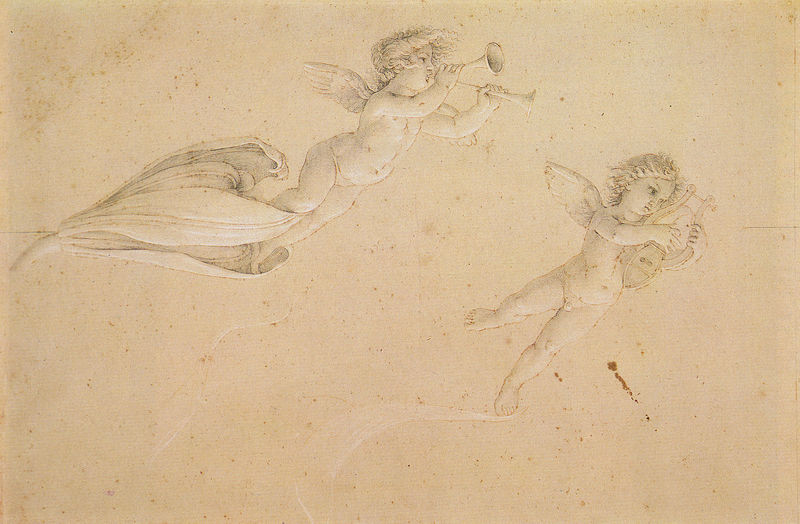
Titel: Zwei schwebende musizierende Genien
Künstler: Philipp Otto Runge
Standort: Berlin
Institution: Alte Nationalgalerie
Schlagwörter: akt, flügel, himmel, nackt, umhang, weiß, menschen, ocker, sand, bewegung, blume, braun, grau, haar, hell, kreide, pastell, schwarz, skizze, zeichnung, blüte, schleier, tuch, beige, jung, arme, barock, falten, gefieder, mensch, bild, instrument, wind, haare, stoff, blatt, instrumente, musik, locke, locken, löckchen, renaissance, rosa, zart, fliegen, kinder, engel, putte, stilleben, beine, schweif, relief, bein, papier, zwei, studie, knaben, hellbraun, schattierung, klein, haarband, flattern, luft, wehen, weiblich, spielen, detail, jaune, musikinstrument, musizieren, nabel, bauch, junge, fein, segeln, punkte, penis, knabe, kohle, schweben, jungs, plastisch, stich, blanc, musicien, bleistift, entwurf, lilie, flecken, sandfarben, flöte, runge, knospe, männlich, gespannt, posaunen, leicht, drapé, fanfaren, trompeten, zupfen, harfe, lyra, posaune, putten, fleurs, geflügelt, leier, putti, schwebend, blasen, flöten, ciel, cheveux, klecks, fleur, amour, klassisch, klassizistisch, enfants, lyre, michelangelo, voile, boucle, boucles, enfant, blei, croquis, esquisse, dessin, posaunenengel, trompete, werk, vorstudie, raffael, höhung, weißhöhung, aile, ange, anges, mythologie, musikanten, gros, creme, crayon, paradis, drap, musiciens, ailes, vole, noir et blanc, bite, angelot, körperlich, nus, musique, trompette, religion, tissu, cupidon, intrumente, zimbel, gras, tuuch, cherubin, cherubins, flüglechen, fra filippi, gespant, gliegen, gr0ssmaul, pauken, schweid, trompe, desin, lys, nu, puttis, amours, renommée, angelots, vol, trompettes, voler, air, boild, chérbuin, harpe, préparatoire, volent, jouflu, ne, enfnats, petits, joufflus, ffleur, cithare, vooile, dessin préparatoire